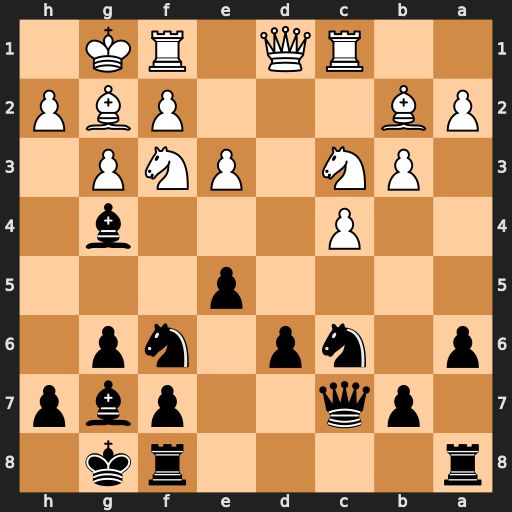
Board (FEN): r4rk1/1pq2pbp/p1np1np1/4p3/2P3b1/1PN1PNP1/PB3PBP/2RQ1RK1
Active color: b
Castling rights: -
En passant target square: -
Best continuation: e4 Nxe4 Nxe4 Bxg7 Kxg7